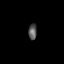
Tissue: skin
Cell type: Epithelial cells
Senescence score: 0.759
Nuclear area (px): 130
Mean DAPI intensity: 89.608